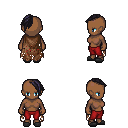
a pixel art fantasy rpg character, female body template, human, dark skin, brown tattered cape, red pants, raven long mohawk hairstyle, gray slippers, four views (front, back, left, right), 2x2 character sprite sheet, small pixel art, hard edges, no anti-aliasing